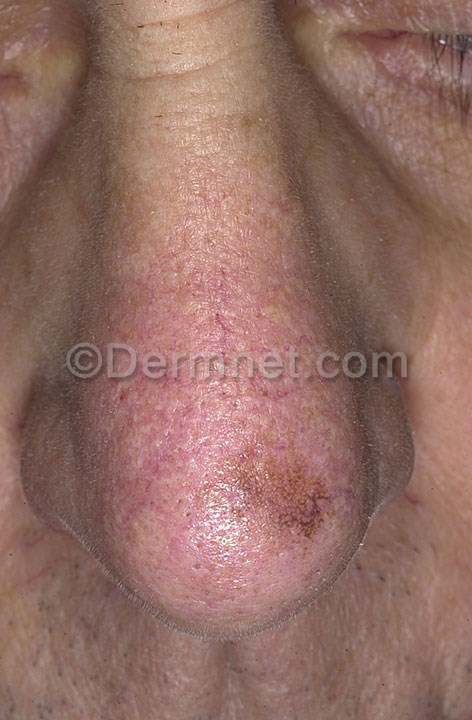
Disease: Actinic Keratosis Basal Cell Carcinoma and other Malignant Lesions